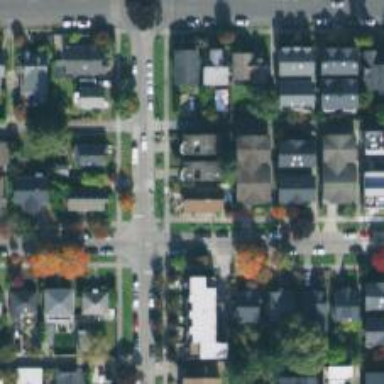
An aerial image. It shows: Residential road with separate sidewalk.